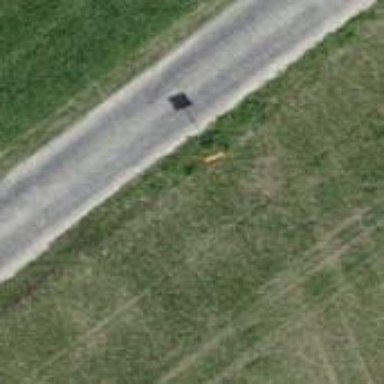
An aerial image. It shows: Pole with roof cover.